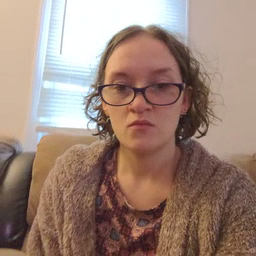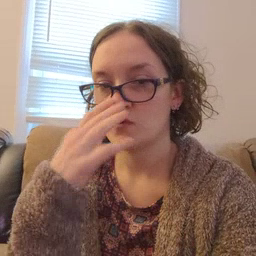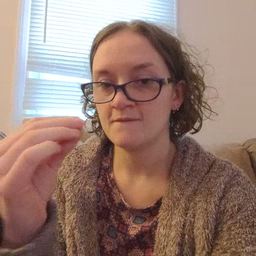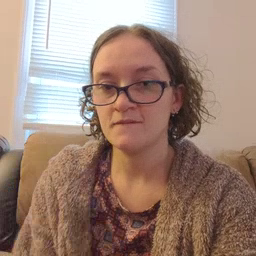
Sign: wolf